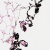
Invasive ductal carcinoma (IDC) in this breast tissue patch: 0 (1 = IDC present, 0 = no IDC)